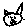
Label: cat